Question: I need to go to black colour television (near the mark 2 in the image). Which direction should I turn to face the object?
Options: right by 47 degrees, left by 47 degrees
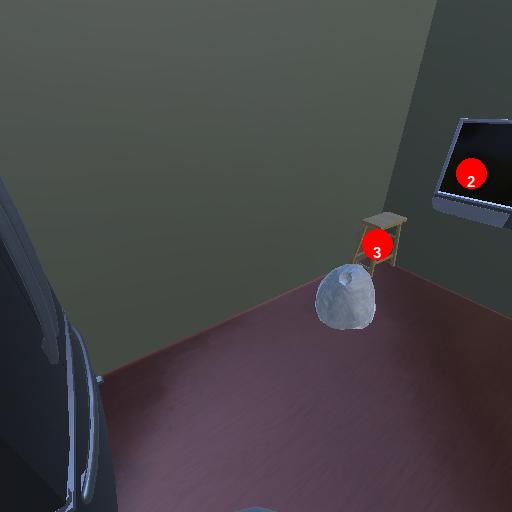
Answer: right by 47 degrees